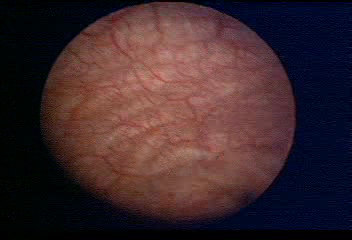
Modality: WLC
Class: Normal mucosa
Bladder cancer association: No